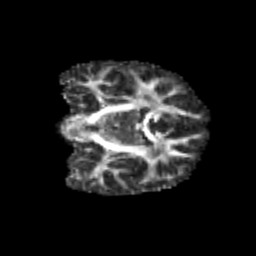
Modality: FA
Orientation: coronal
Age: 12
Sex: male
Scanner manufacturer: siemens
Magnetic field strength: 3 T
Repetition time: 3.8 s
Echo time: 0.07 s